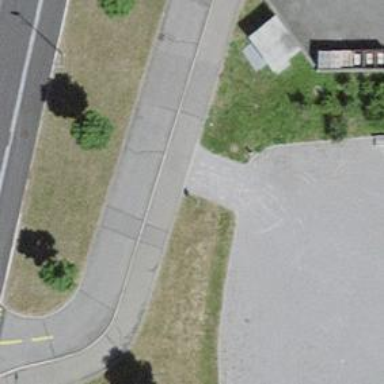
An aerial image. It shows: Asphalt road designated as cycleway. Both the cycleway and the footway have asphalt surfaces.